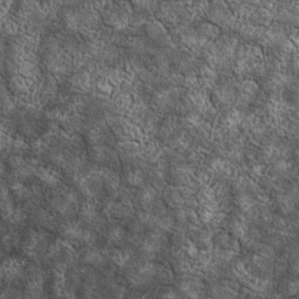
Label: non_frost